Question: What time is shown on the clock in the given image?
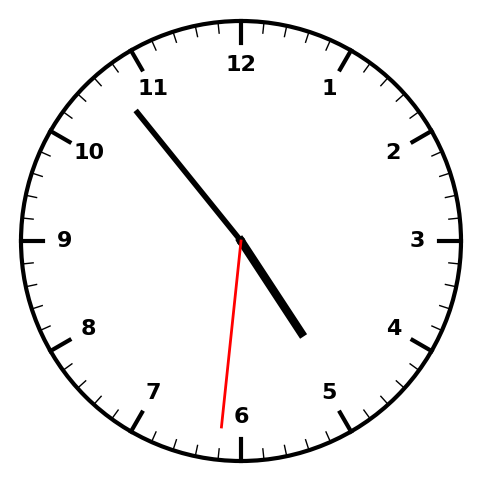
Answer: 04:53:31